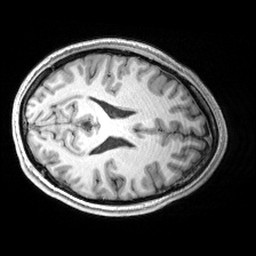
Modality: T1w
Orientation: axial
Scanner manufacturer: siemens
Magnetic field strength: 3 T
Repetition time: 2.53 s
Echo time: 0.00299 s